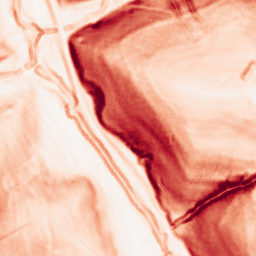
Category: morphological
Decomposition family: morphological_gradient
Decomposition parameters: size: 3
shape: disk
Upsampling method: quartic
Upsampling parameters: scale: 2
Upsampling scale: 2